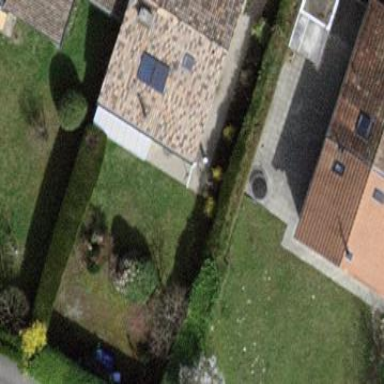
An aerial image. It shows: Garden enclosed by fence.